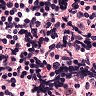
Metastatic tissue present: no